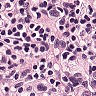
Metastatic tissue present: yes